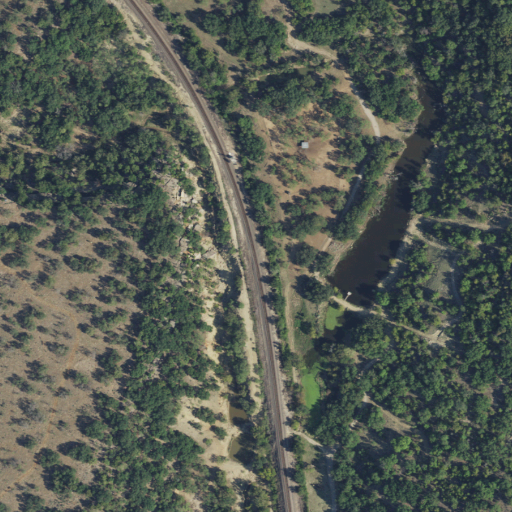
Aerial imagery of gap in Texas named Boysen Cut containing shrub, evergreen forest, deciduous forest, and mixed forest